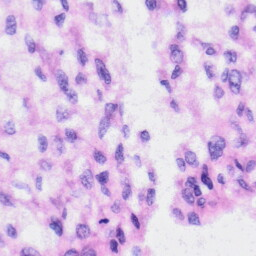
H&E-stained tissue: Liver